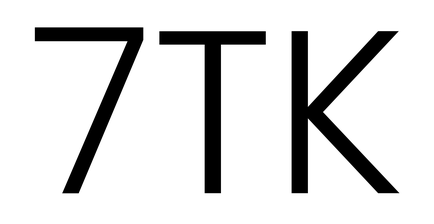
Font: Poppins-Light